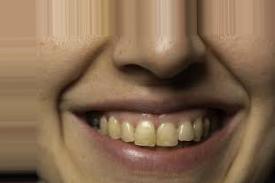
Condition: Tooth Discoloration